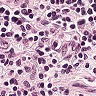
Metastatic tissue present: no